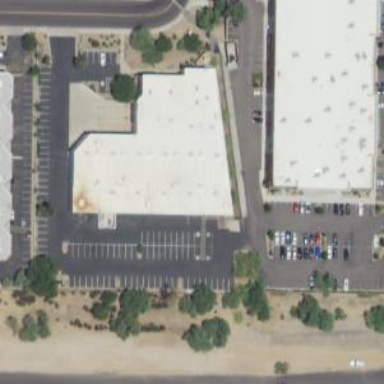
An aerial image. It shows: Building housing car shop.